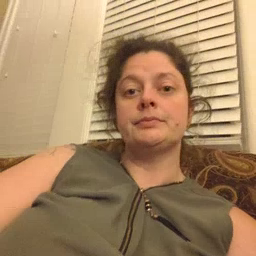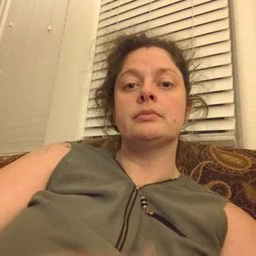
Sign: outside